Aerial crown-view tile of a tropical tree (Barro Colorado Island, Panama), acquired 20250414:
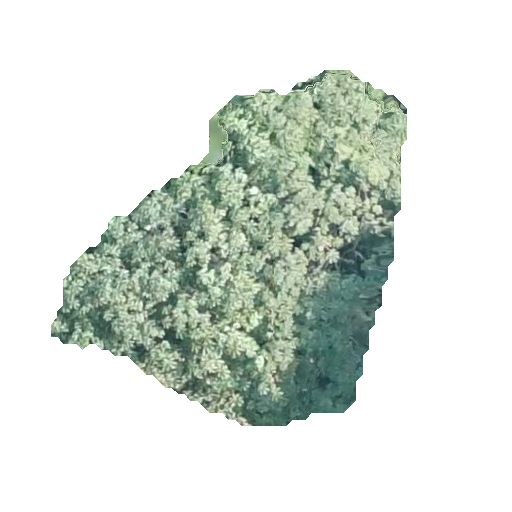
Species: Cecropia insignis
GBIF accepted scientific name: Cecropia insignis
Crown area: 119.731 m²